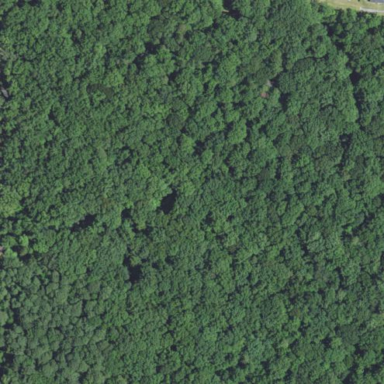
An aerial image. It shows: Mixed woodland with variety of leaf types and cycles.